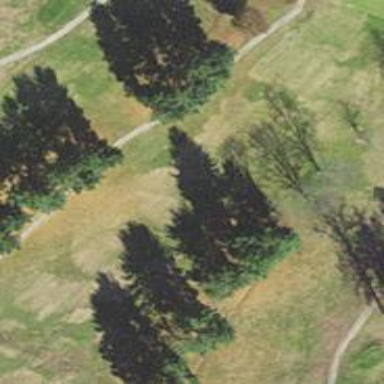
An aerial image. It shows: Grassy area designated as golf fairway.